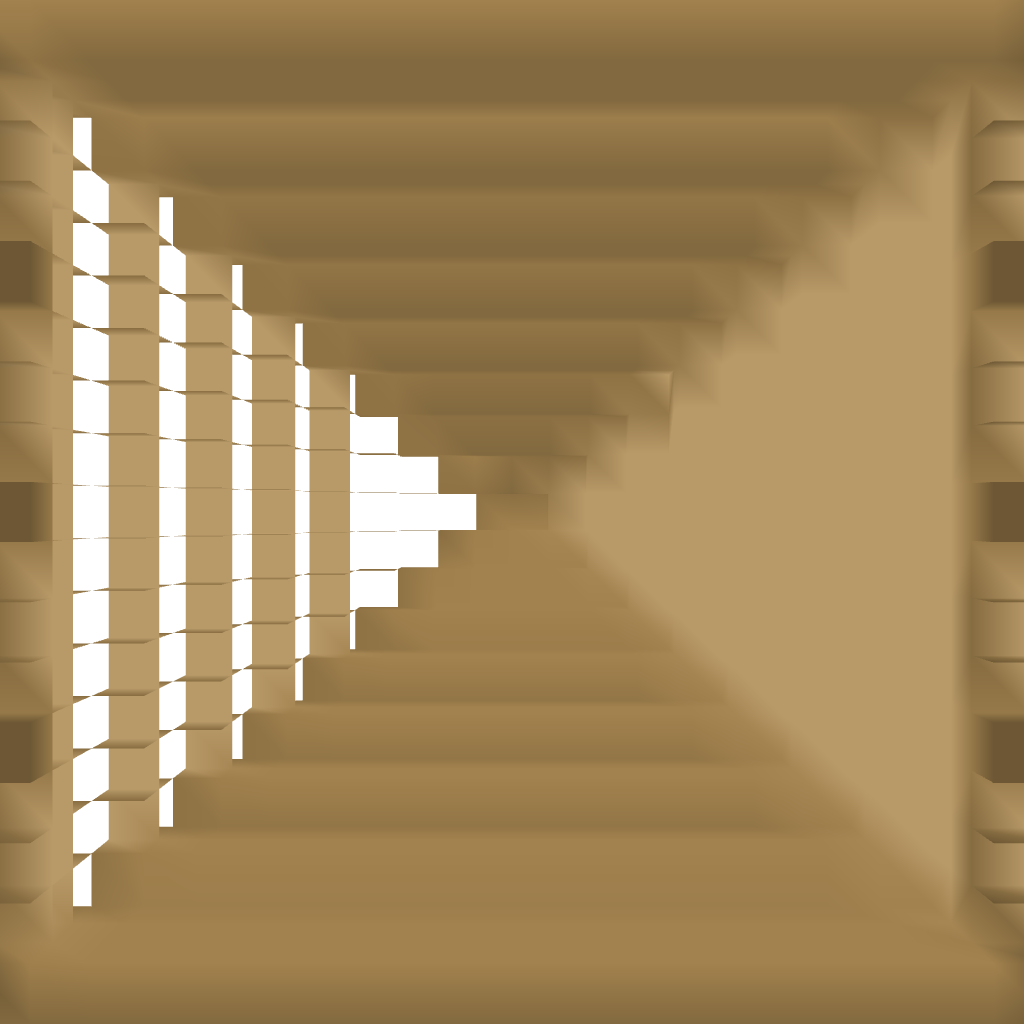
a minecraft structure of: big wooden t.v.